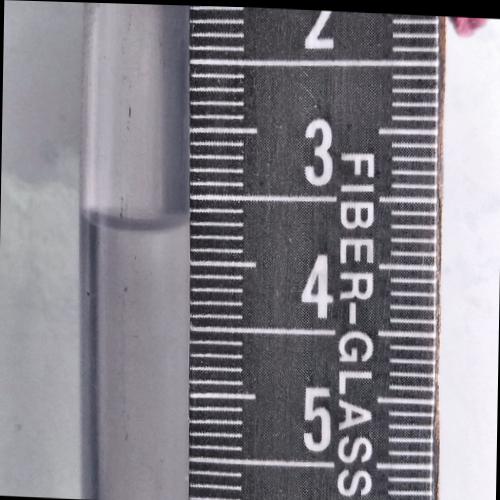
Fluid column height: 3.7 cm